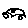
Label: car